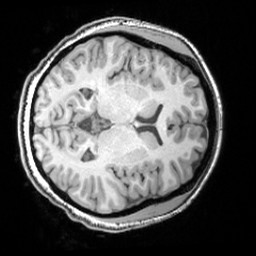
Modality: T1w
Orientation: axial
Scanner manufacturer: siemens
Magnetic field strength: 3 T
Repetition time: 1.81 s
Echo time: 0.00345 s